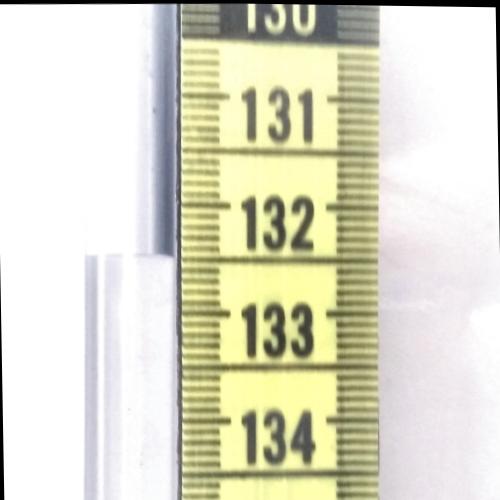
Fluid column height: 132.5 cm